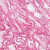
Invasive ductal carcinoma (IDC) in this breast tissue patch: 0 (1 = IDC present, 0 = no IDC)